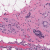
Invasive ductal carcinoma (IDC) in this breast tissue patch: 0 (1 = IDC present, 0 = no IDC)